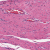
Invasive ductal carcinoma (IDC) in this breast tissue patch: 0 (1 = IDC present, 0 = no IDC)